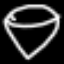
Label: diamond